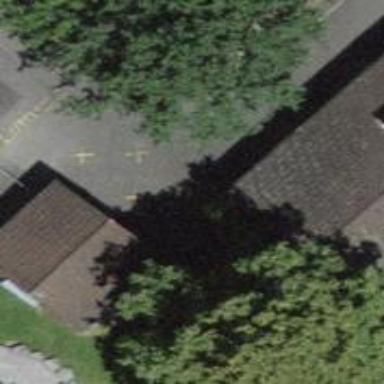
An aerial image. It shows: Garage.